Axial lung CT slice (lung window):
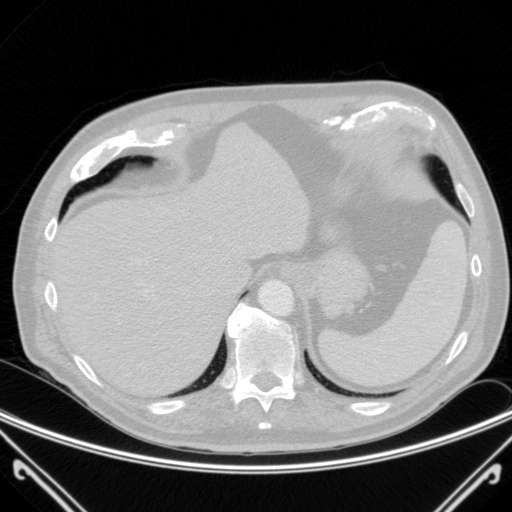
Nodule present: no